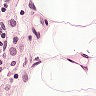
Metastatic tissue present: no